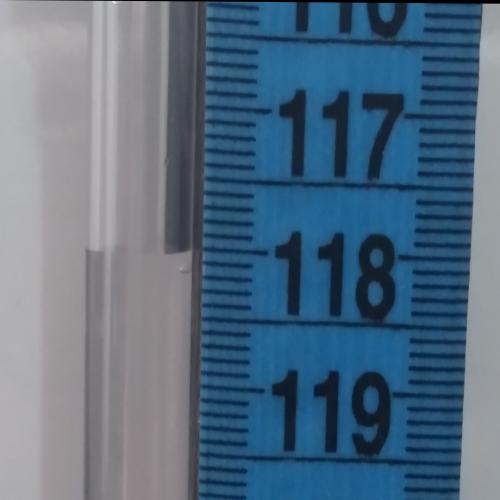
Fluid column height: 118.0 cm